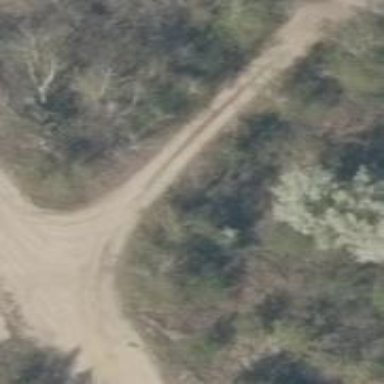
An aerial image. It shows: Asphalt path.